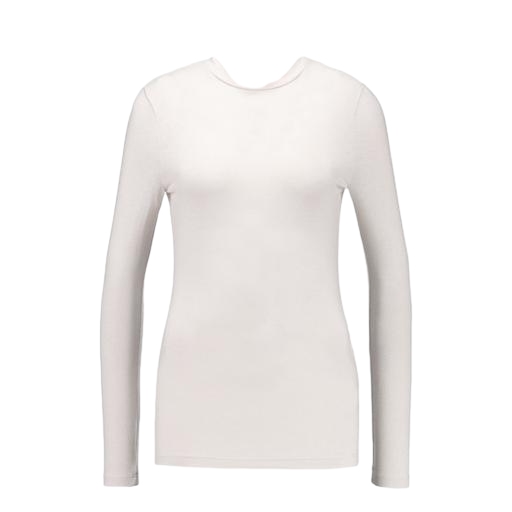
white polo-neck top, high-neck top, turtleneck tee, white background